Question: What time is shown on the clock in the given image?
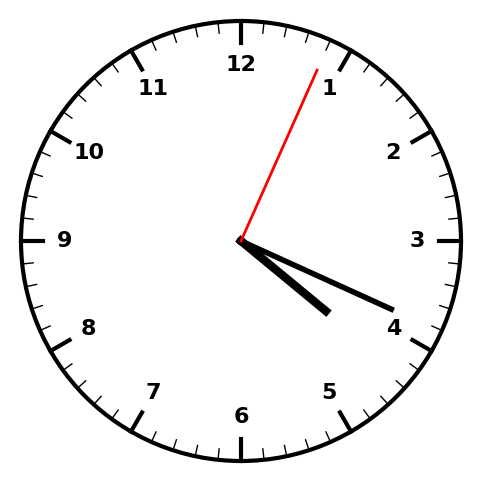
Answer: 04:19:04